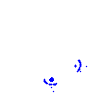
Particle: kaon